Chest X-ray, PA view. Patient: 62 years old, sex F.
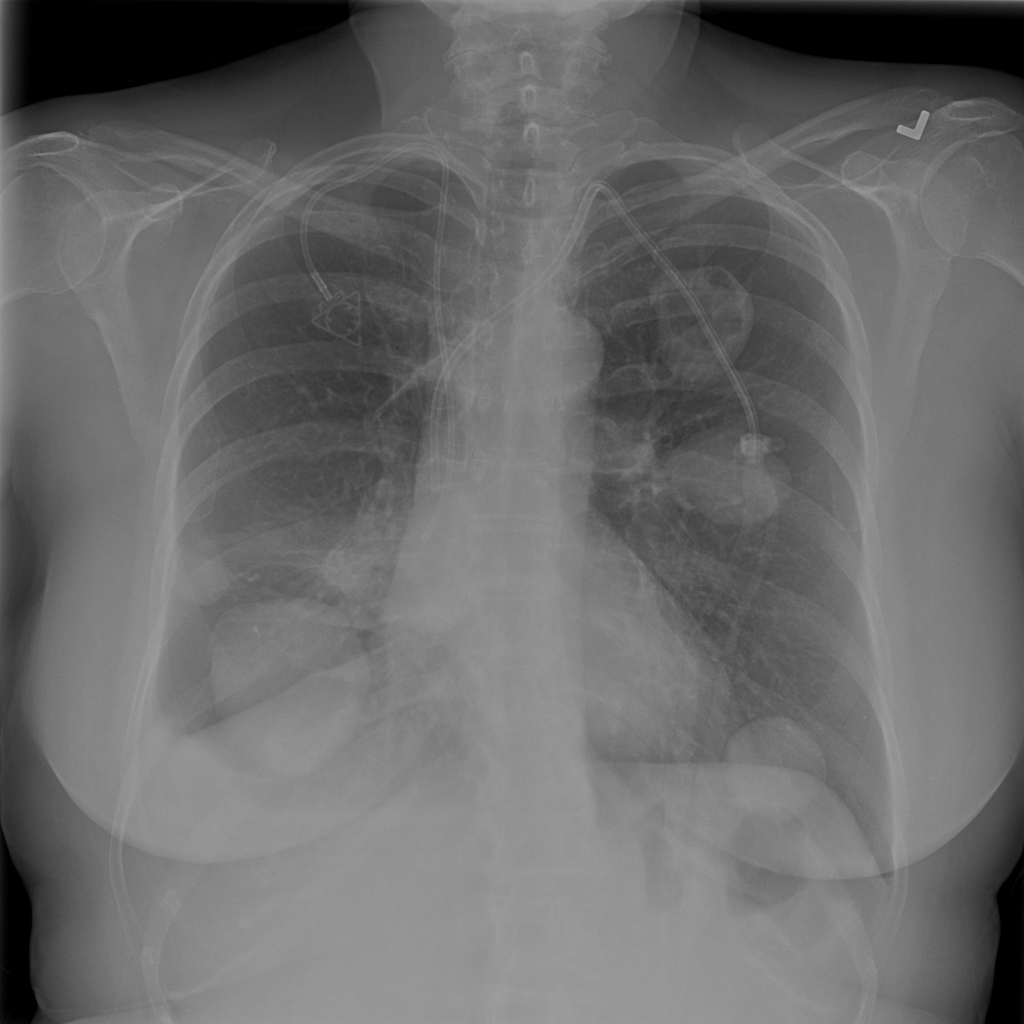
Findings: Effusion, Mass